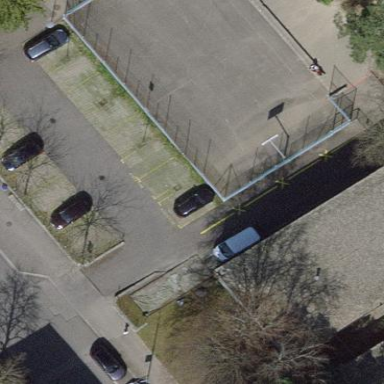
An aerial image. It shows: Basketball court with asphalt surface.